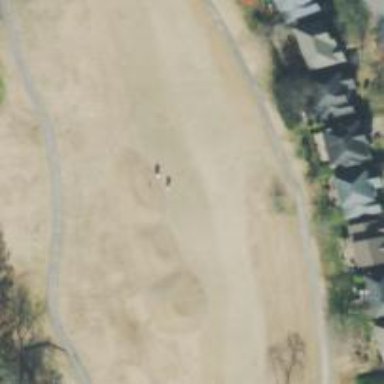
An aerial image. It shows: View of golf hole.